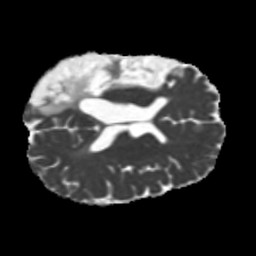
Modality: MD
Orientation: axial
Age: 41
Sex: male
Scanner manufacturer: siemens
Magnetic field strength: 3 T
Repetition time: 5.25 s
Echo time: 0.08 s